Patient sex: M
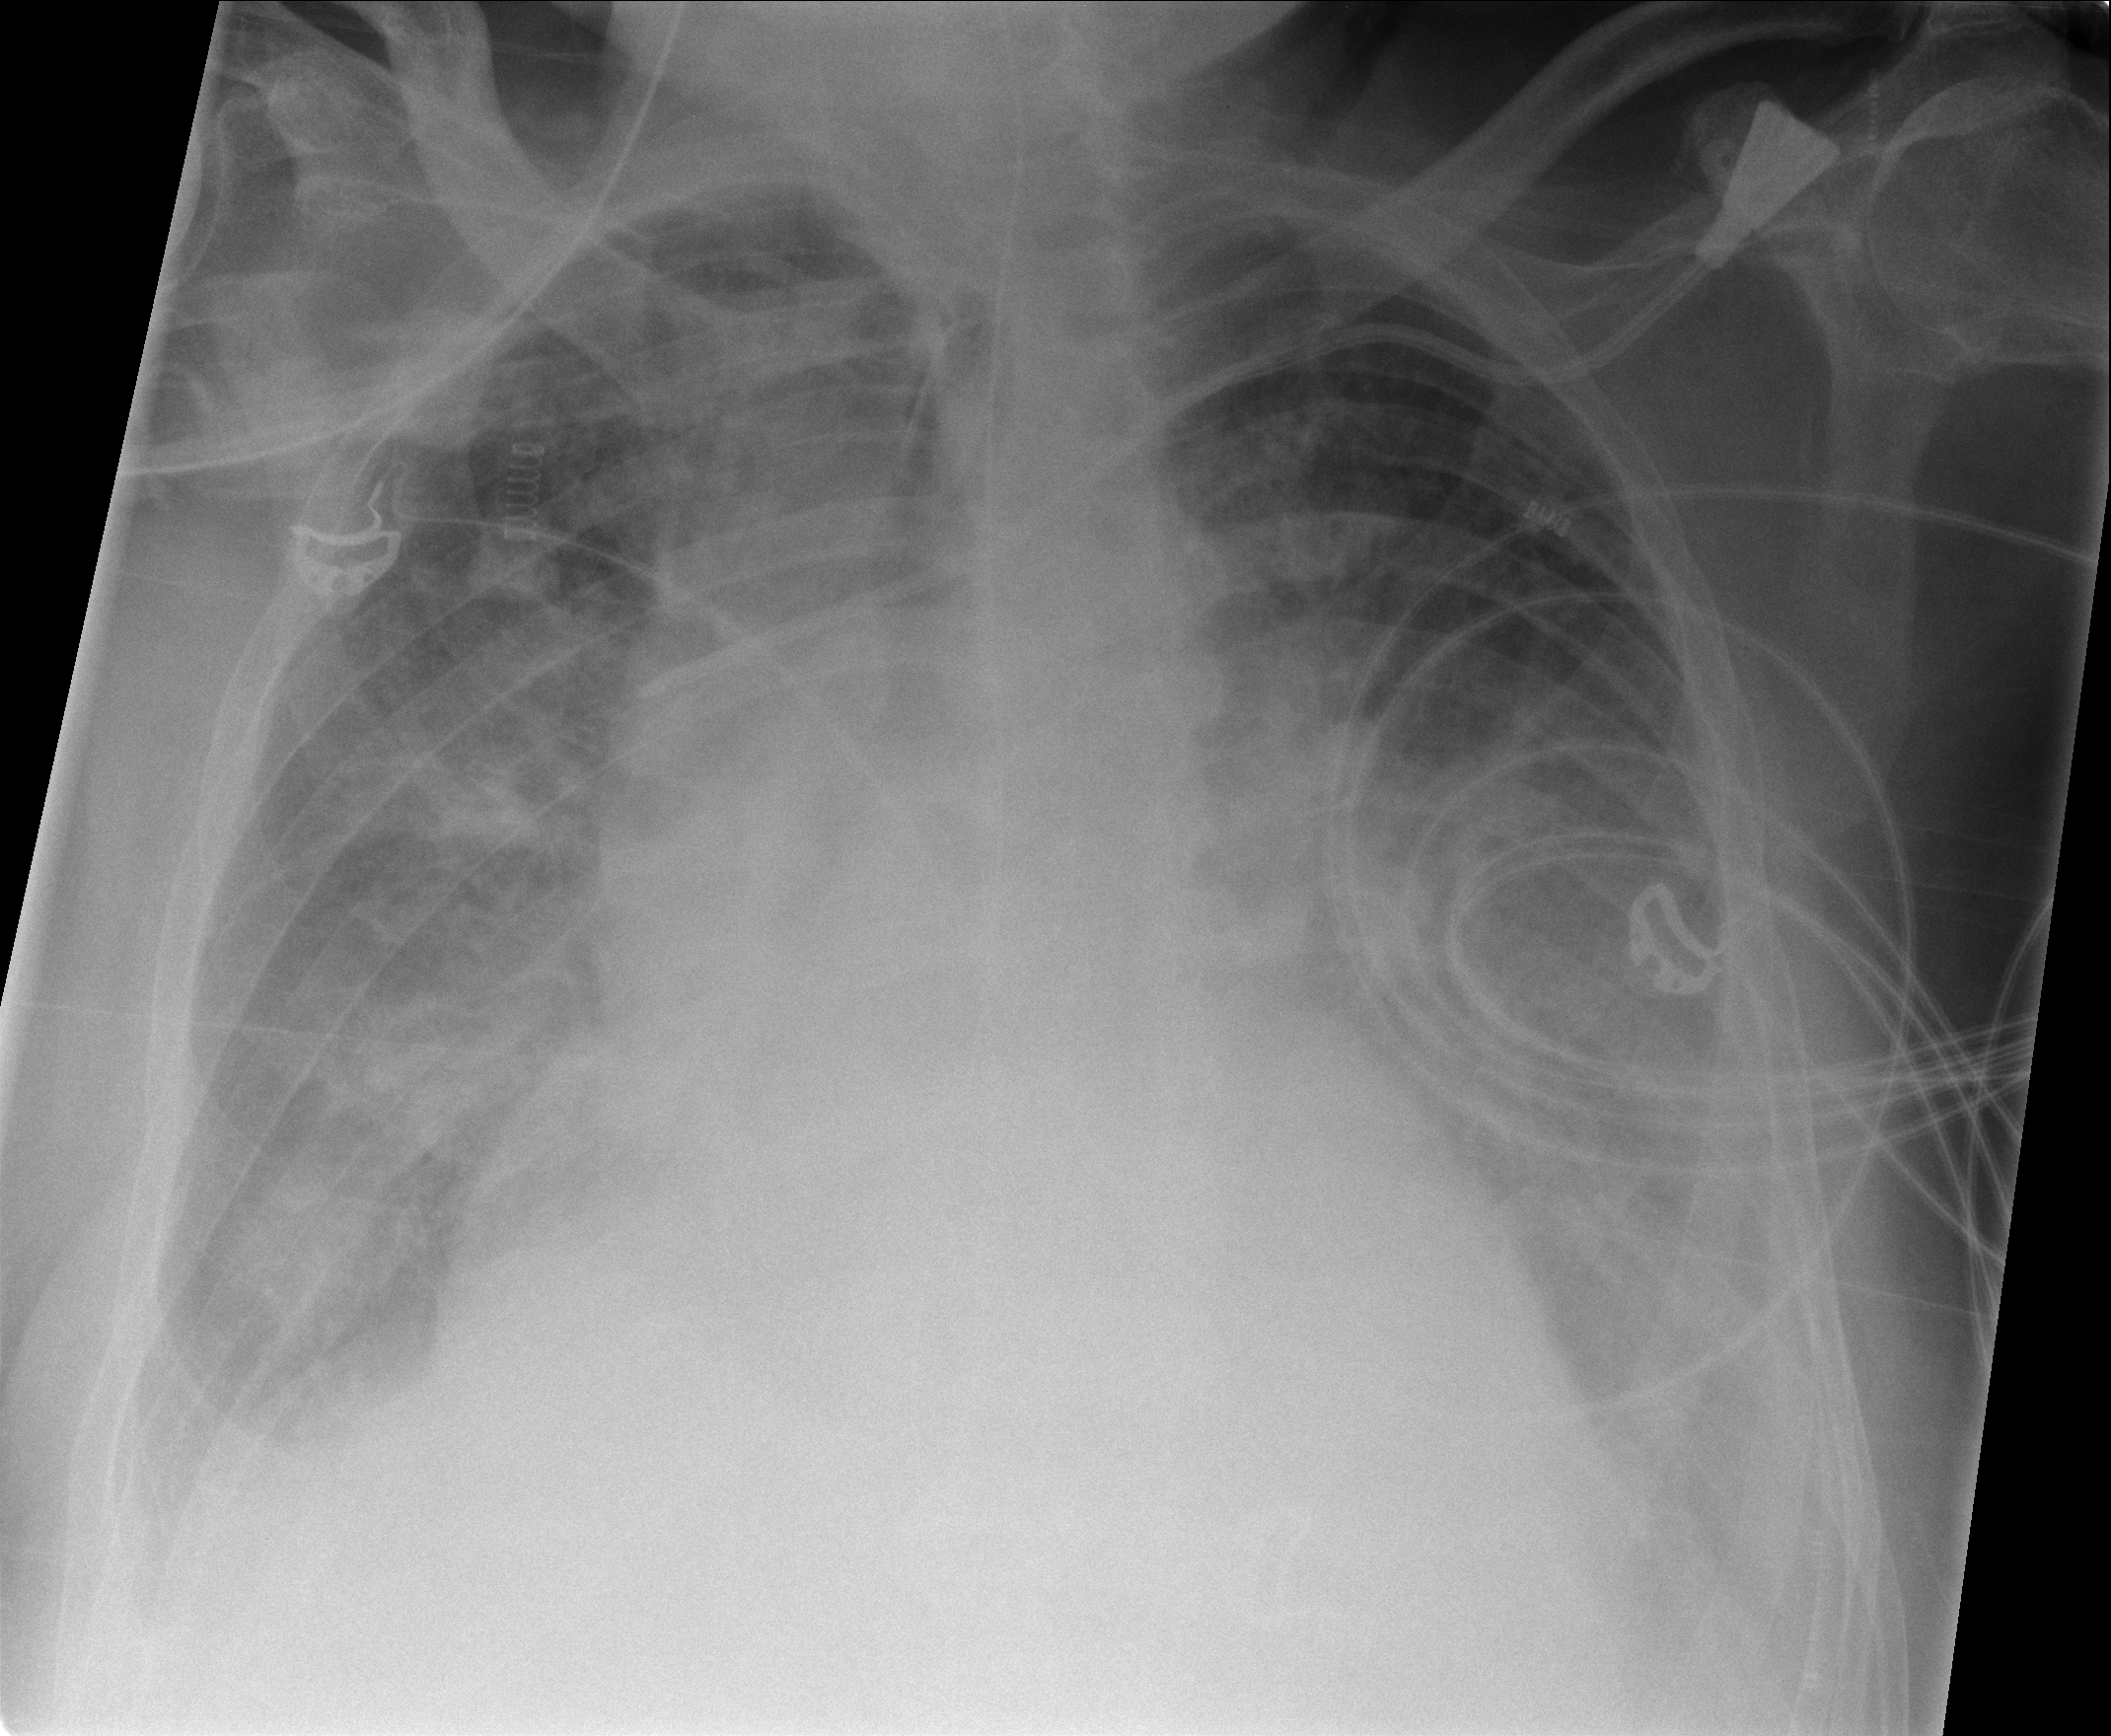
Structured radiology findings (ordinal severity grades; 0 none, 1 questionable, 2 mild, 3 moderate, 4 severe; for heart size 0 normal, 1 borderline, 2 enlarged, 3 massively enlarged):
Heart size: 3
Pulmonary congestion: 2
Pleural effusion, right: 2
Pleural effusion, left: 2
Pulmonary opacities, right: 2
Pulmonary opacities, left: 2
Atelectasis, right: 2
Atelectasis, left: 2